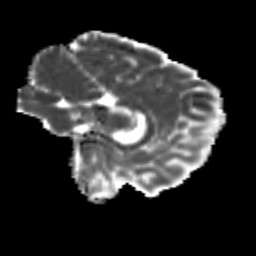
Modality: MD
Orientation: sagittal
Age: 23
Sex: female
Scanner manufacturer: siemens
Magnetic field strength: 3 T
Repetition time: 3.5 s
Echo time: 0.104 s